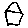
Label: house